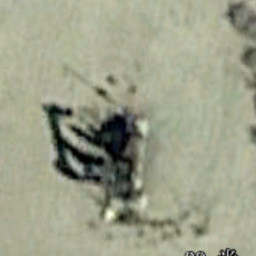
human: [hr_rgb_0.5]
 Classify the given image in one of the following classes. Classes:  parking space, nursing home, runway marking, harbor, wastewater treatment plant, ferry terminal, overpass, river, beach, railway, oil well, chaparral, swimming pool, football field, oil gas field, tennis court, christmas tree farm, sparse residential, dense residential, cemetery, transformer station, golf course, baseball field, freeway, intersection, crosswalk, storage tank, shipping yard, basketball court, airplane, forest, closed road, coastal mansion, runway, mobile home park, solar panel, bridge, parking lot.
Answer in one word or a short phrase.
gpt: oil well